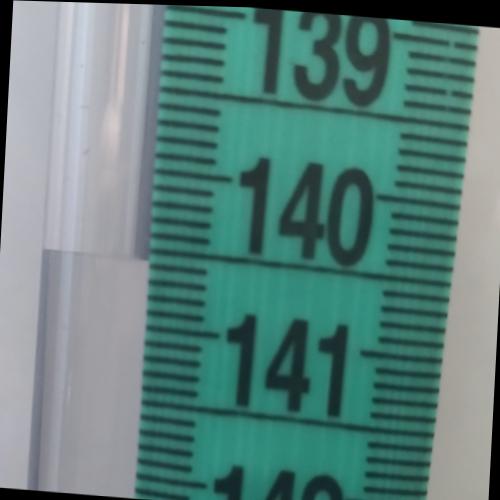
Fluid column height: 140.6 cm